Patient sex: F
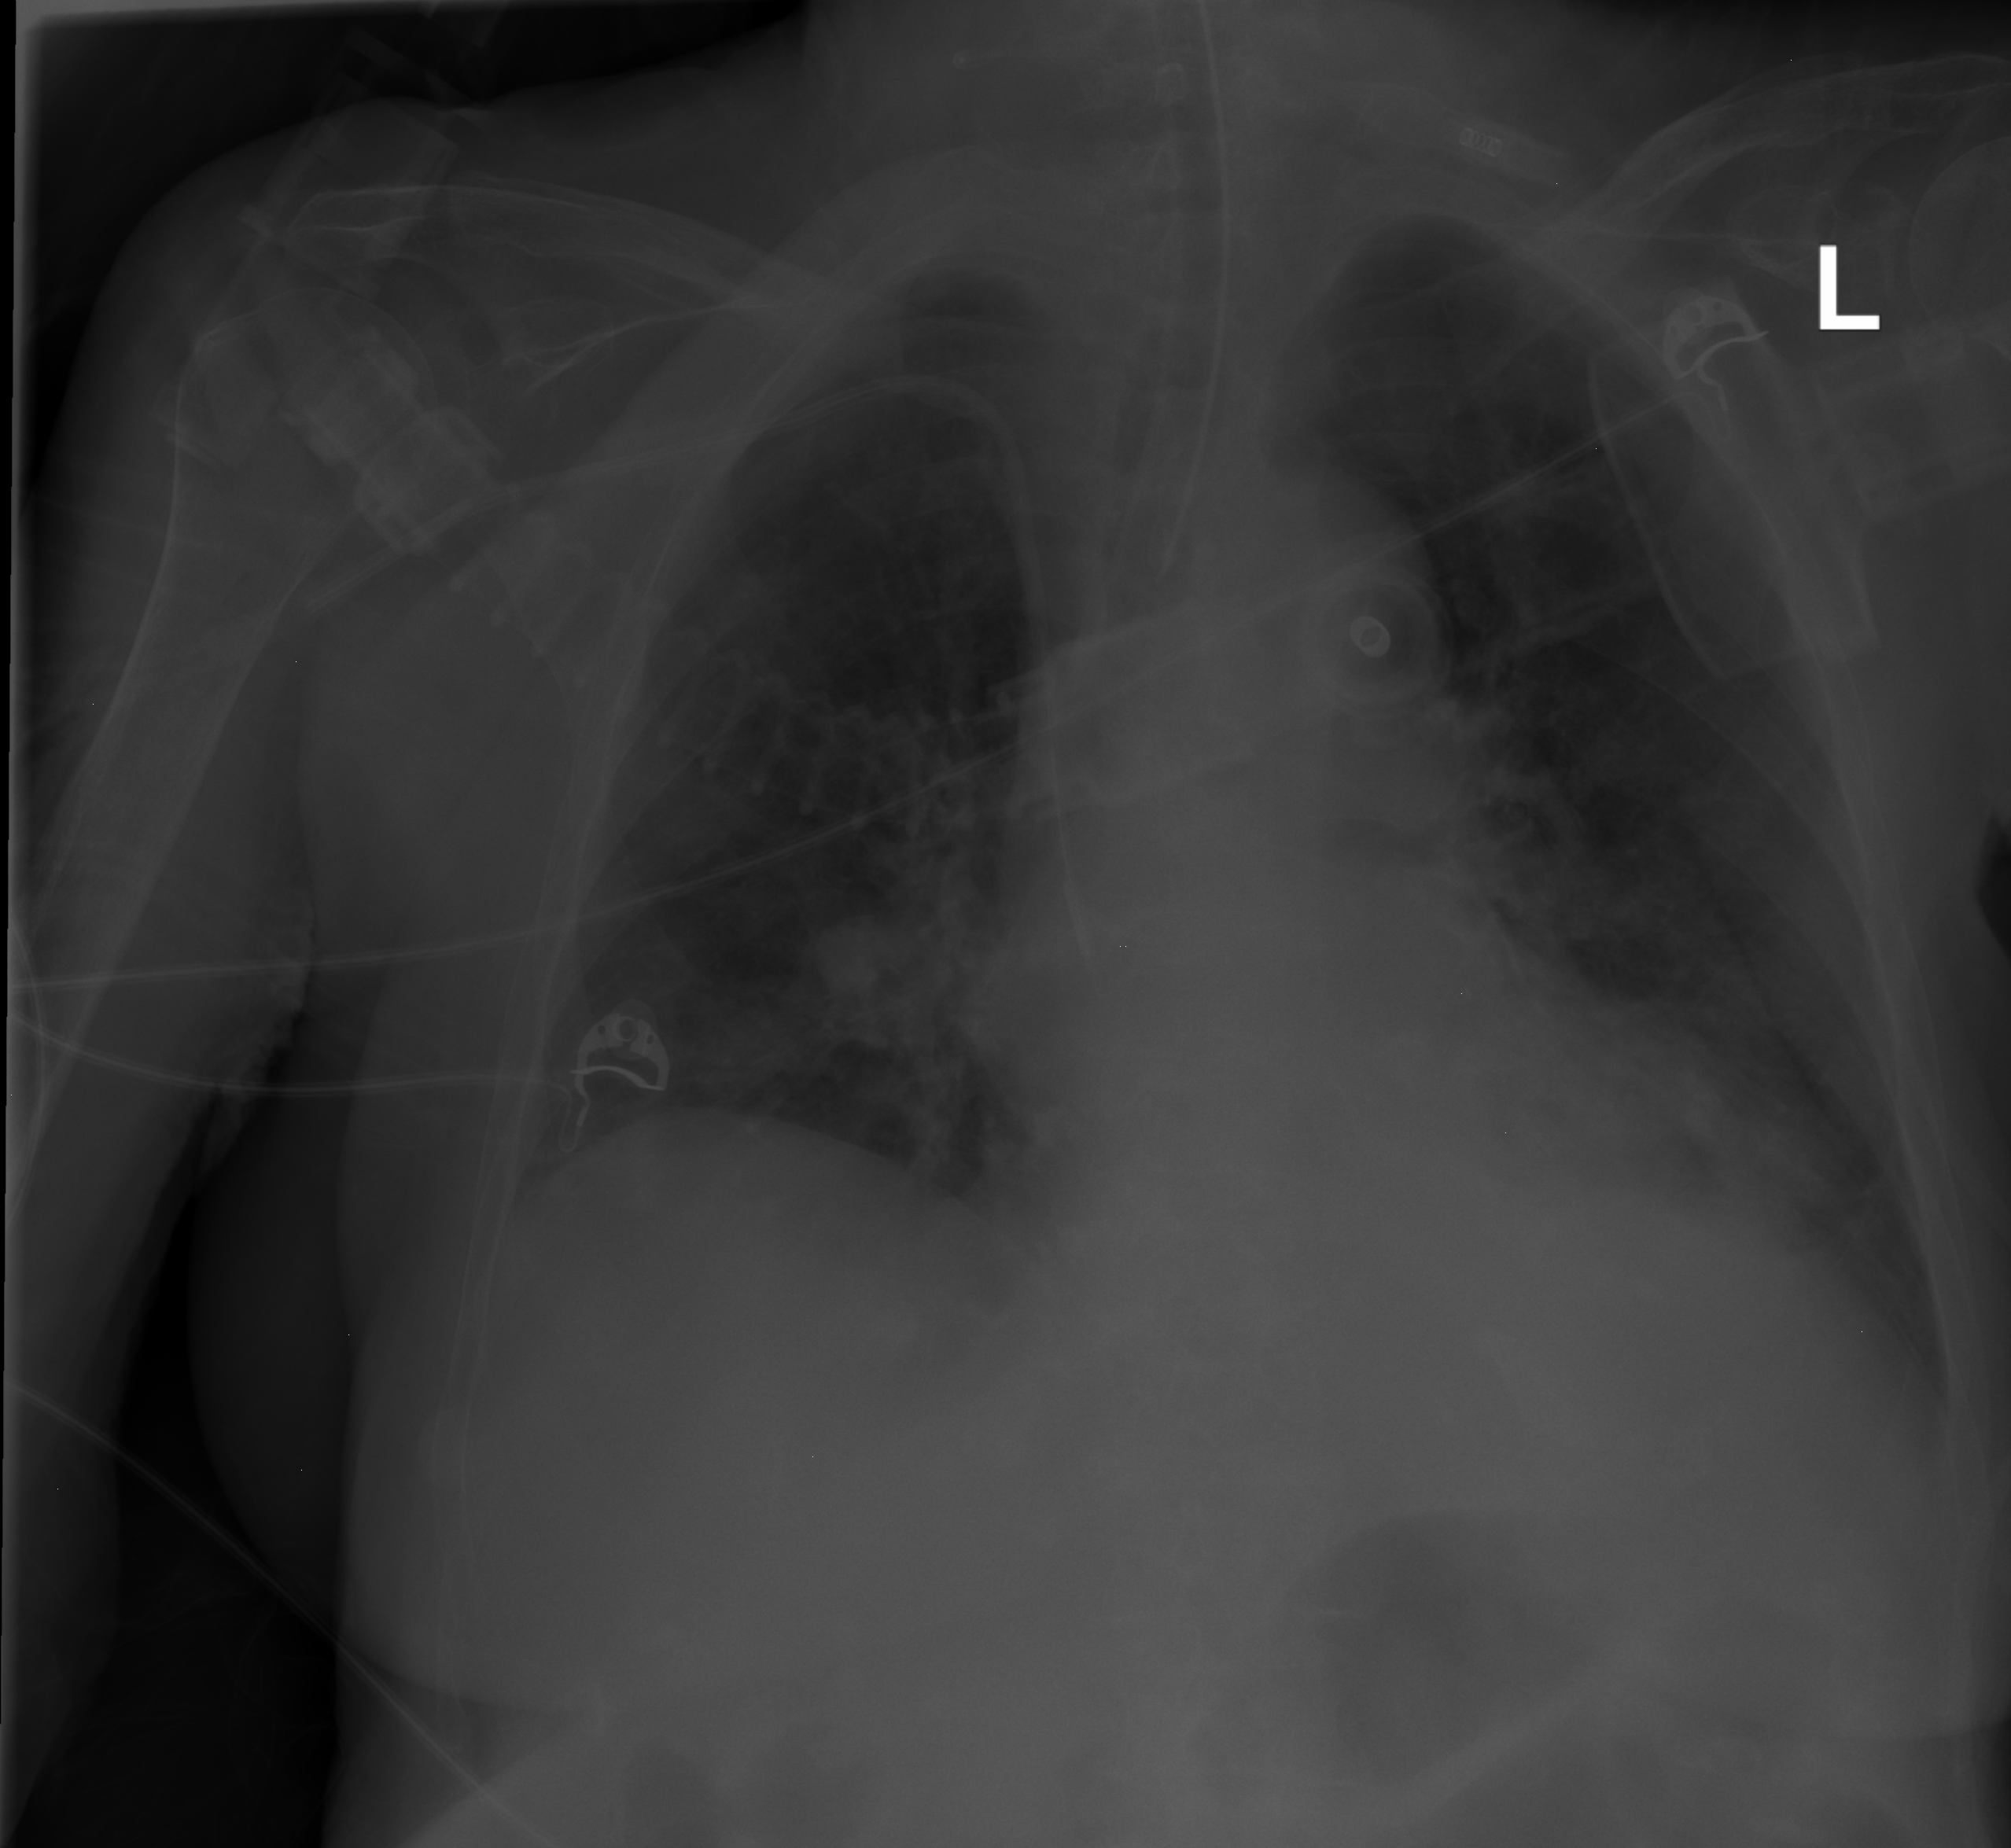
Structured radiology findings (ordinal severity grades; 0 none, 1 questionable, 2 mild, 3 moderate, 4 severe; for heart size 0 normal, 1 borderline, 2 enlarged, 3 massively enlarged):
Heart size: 2
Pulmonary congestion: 0
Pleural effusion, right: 0
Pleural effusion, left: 0
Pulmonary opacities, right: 2
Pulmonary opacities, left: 2
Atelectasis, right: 0
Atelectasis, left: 0